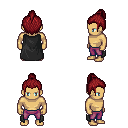
a pixel art fantasy rpg character, male body template, human, tanned skin, black cape, magenta pants, brunette short topknot hairstyle, four views (front, back, left, right), 2x2 character sprite sheet, small pixel art, hard edges, no anti-aliasing